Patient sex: M
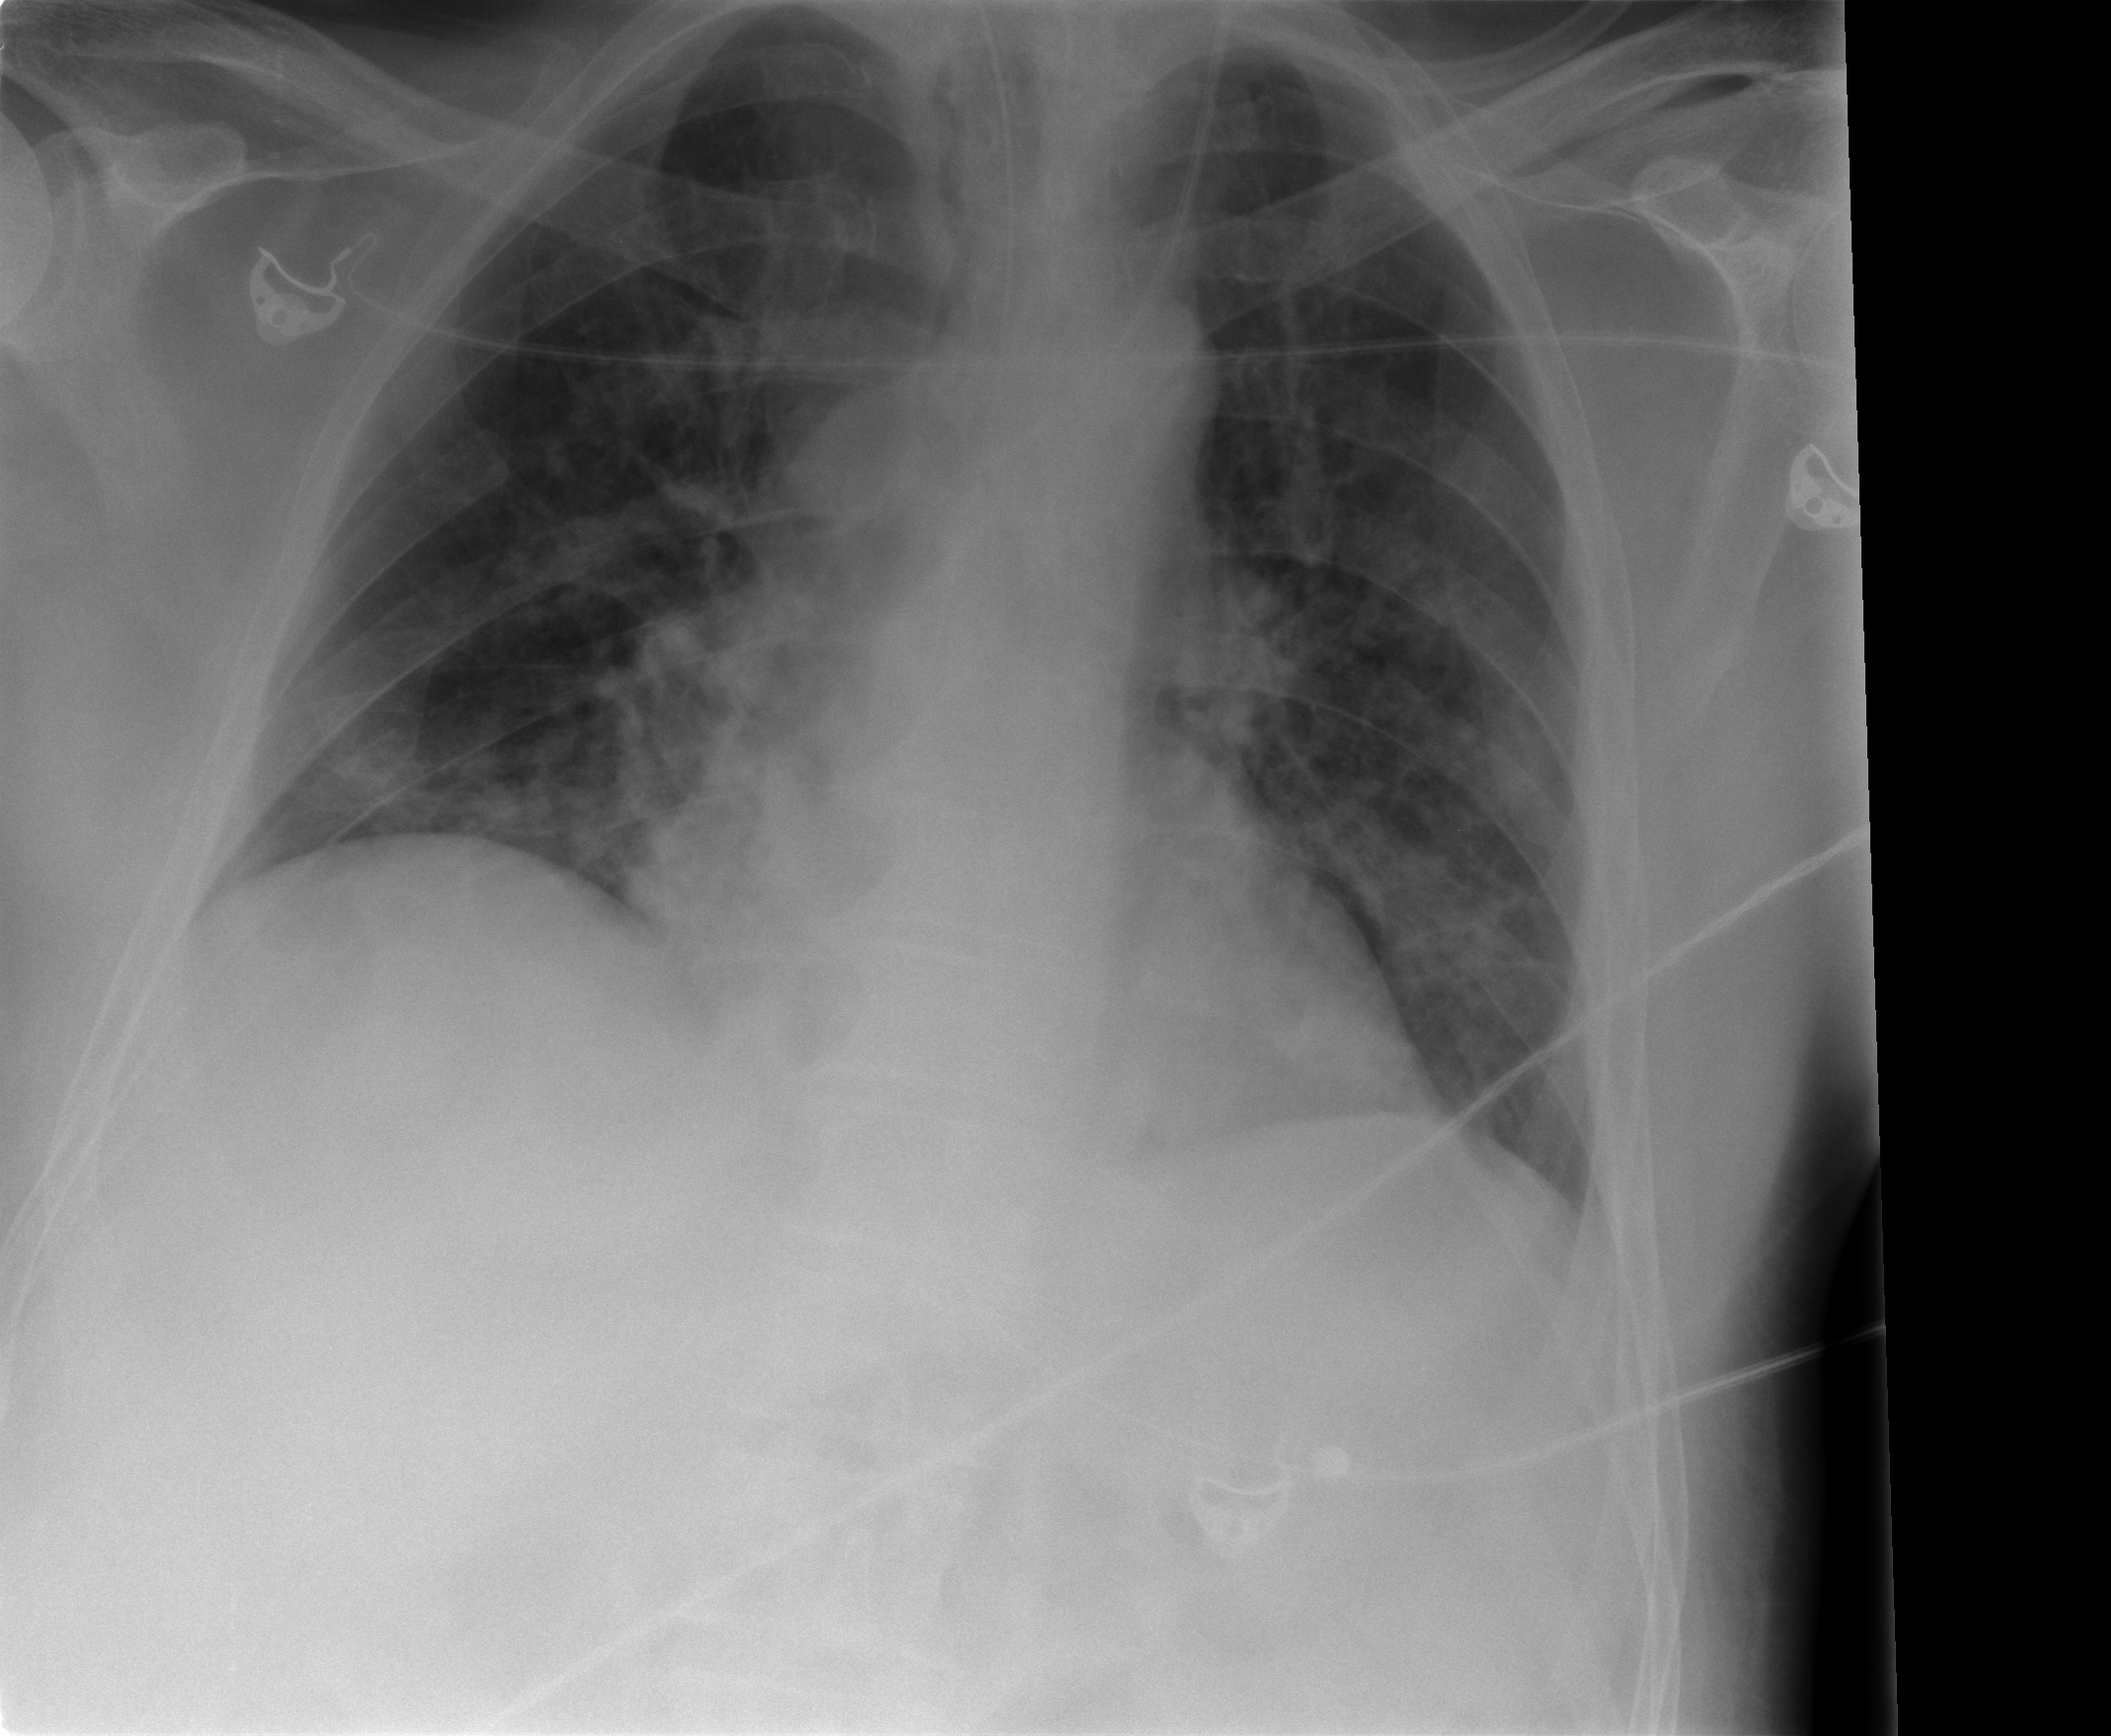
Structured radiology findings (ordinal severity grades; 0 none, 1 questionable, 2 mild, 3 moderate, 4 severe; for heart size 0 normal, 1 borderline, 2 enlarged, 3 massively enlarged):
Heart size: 0
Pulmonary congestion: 0
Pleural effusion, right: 0
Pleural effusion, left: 0
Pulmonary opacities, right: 2
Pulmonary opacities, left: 2
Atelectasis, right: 2
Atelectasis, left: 0